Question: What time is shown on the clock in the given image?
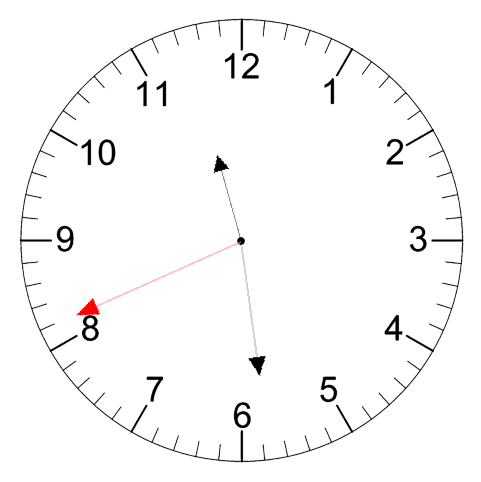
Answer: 11:28:41